The plot shows how the frequency content of a bearing vibration signal evolves over time (STFT spectrogram). What is the most likely bearing condition (normal, inner_race, outer_race, ball)?
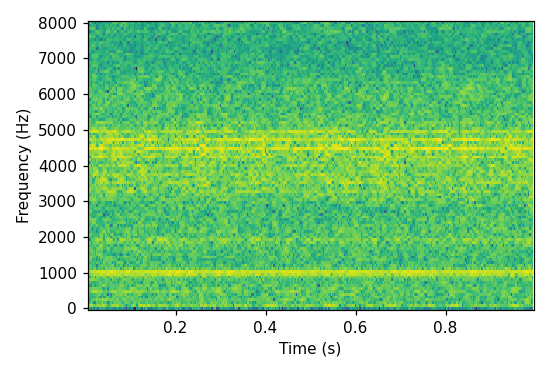
Answer: outer_race